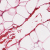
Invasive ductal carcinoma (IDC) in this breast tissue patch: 0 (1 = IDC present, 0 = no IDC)